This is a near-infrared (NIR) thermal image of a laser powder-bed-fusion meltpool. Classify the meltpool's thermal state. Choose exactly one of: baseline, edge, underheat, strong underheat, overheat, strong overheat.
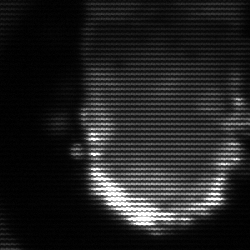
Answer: baseline